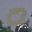
Label: 0